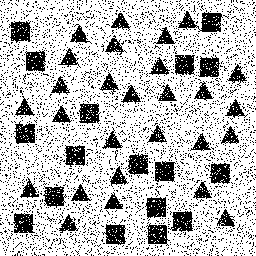
Squares: 17
Triangles: 27
Stars: 0
Total shapes: 44